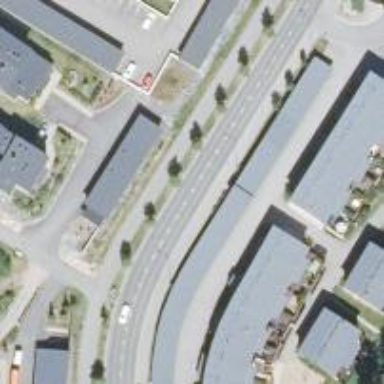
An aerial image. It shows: Group of garages.